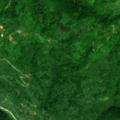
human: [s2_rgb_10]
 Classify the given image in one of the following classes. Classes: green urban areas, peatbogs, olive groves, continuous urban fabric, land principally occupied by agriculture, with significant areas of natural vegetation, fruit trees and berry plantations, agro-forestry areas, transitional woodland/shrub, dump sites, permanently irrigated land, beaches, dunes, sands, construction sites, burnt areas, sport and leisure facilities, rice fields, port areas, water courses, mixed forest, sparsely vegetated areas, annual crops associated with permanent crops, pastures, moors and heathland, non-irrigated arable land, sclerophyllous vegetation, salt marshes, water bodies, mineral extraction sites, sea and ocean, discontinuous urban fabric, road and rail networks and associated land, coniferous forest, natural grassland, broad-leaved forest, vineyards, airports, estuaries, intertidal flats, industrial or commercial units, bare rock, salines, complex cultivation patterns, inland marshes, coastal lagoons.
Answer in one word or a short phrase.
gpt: complex cultivation patterns, broad-leaved forest, transitional woodland/shrub